Field crop: maize
Growth stage: 2
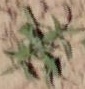
Species: atriplex